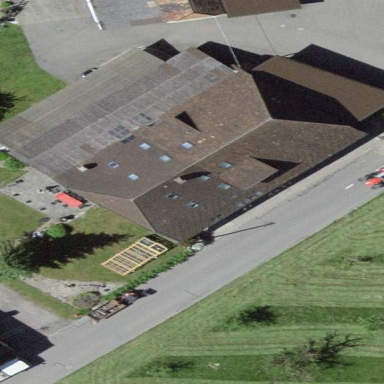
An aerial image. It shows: Farm building.